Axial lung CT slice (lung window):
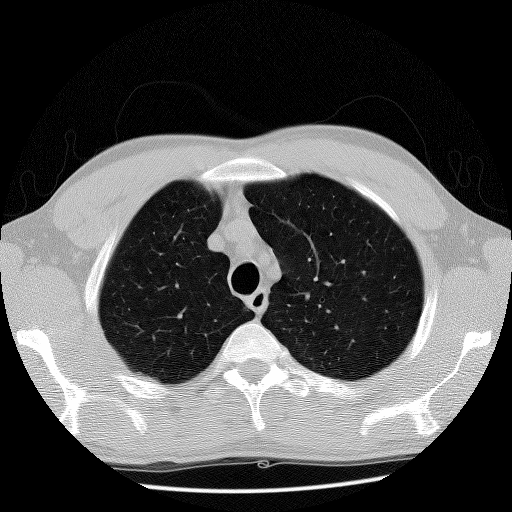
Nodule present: no